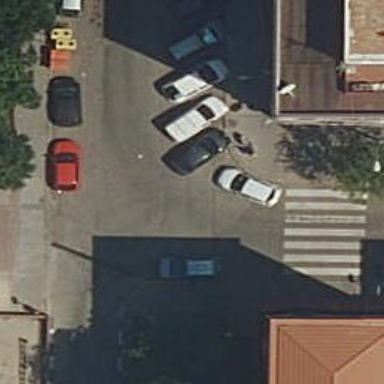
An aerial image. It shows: Asphalt road with sidewalks on both sides.